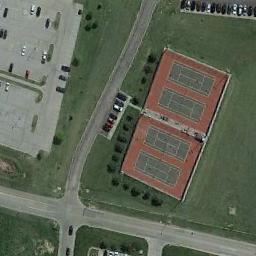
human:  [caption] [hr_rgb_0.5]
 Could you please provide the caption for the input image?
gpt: The tennis courts are surrounded by grass .

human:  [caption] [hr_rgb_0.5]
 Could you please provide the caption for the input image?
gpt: There are several parking lots next to the tennis court on the lawn .

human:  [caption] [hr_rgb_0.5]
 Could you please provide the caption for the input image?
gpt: The tennis court is on the grass next to parking lot .

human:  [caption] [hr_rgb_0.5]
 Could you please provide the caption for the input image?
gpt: There were several felled trees near the tennis court .

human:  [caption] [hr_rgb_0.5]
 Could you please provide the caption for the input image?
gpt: The tennis courts are on a green meadow .